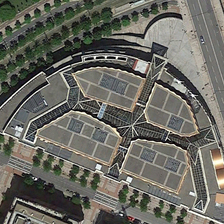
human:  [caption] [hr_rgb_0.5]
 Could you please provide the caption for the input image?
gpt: several buildings with green trees are around a semi-circle building .

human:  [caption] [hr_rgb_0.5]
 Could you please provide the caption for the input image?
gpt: several buildings with green trees are around a semi-circle building .

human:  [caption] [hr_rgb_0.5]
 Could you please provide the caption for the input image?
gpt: several buildings with green trees are around a semi-circle building .

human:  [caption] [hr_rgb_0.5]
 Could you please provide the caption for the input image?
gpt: several buildings with green trees are around a semi-circle building .

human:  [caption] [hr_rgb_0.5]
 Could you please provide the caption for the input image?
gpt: several buildings with green trees are around a semi-circle building .